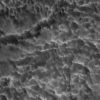
Label: not_dusty